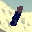
Label: 1